Field crop: maize
Growth stage: 2
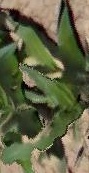
Species: maize